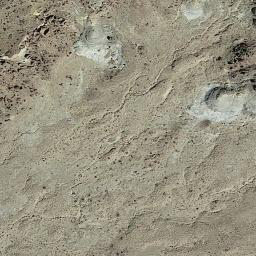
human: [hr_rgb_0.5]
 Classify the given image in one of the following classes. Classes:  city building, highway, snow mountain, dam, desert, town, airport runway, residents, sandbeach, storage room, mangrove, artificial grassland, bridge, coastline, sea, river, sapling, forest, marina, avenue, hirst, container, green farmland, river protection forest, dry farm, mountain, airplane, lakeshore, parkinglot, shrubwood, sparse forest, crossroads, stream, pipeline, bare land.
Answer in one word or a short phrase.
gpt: bare land